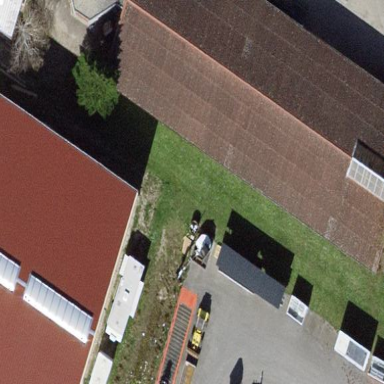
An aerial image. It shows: Industrial building.